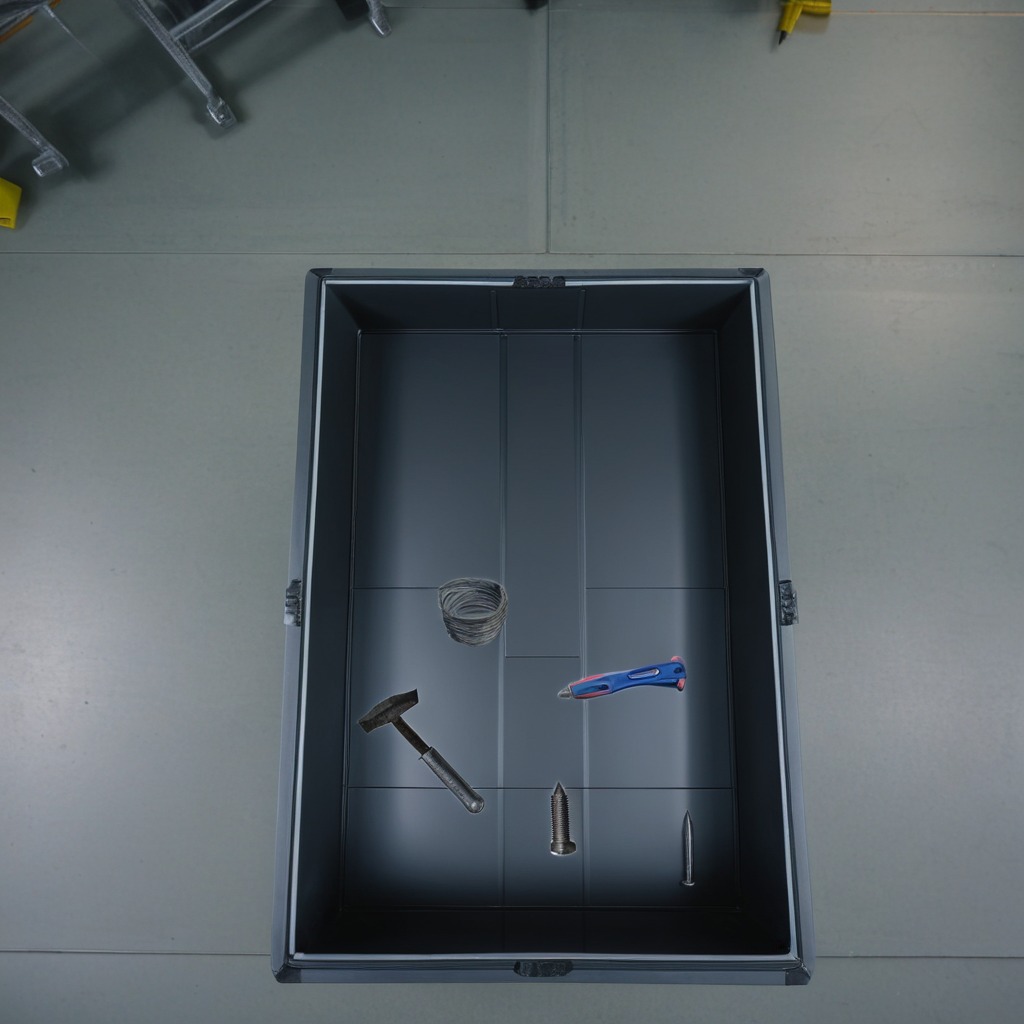
A utility knife, a metal machine screw, an iron nail, a hammer, and a coiled metal spring are lying on the toolbox surface.